Question: I added a bottom bar on 'NSWindow' in IB by select "Content Border-Large Bottom Border". And I add a custom Image button on the bottom bar, but when I press the button, the background of the button turns into white, why?
This is the effect when press down the button:

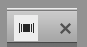
Answer: Change button's type to . You can change it in Attributes inspector:

Or change programatically:
'''
[button setButtonType:NSMomentaryChangeButton];
'''